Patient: sex F, age 69
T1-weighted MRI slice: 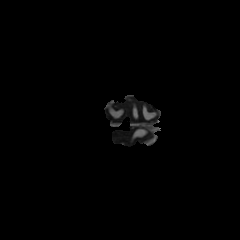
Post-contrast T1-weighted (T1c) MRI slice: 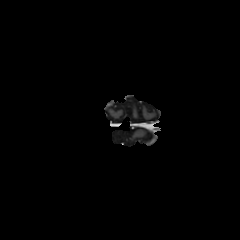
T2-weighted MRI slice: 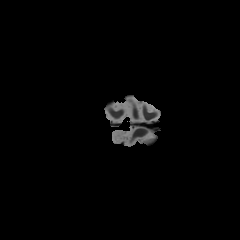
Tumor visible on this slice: no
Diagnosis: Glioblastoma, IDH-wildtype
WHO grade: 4